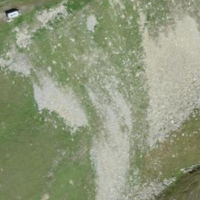
EUNIS habitat code: 26
Species observed at this site:
Oenanthe oenanthe
Podisma pedestris